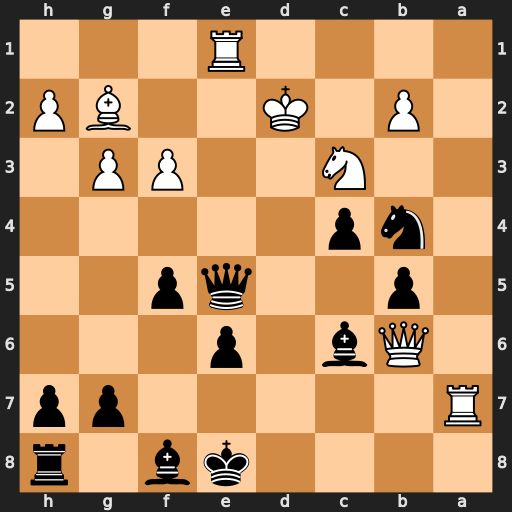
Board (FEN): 4kb1r/R5pp/1Qb1p3/1p2qp2/1np5/2N2PP1/1P1K2BP/4R3
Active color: b
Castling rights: k
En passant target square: -
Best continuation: Qd6+ Kc1 Nd3+